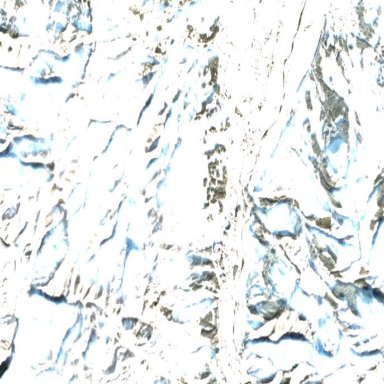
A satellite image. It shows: Area designated for winter sports.